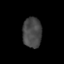
Tissue: skin
Cell type: Epithelial cells
Senescence score: 0.1443
Nuclear area (px): 570
Mean DAPI intensity: 70.907